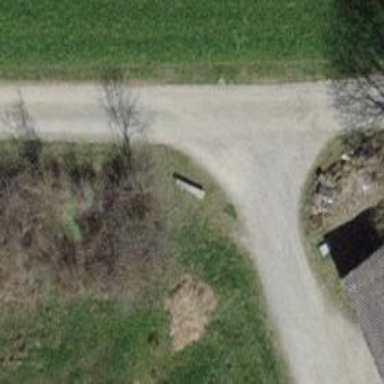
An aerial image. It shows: Bench.